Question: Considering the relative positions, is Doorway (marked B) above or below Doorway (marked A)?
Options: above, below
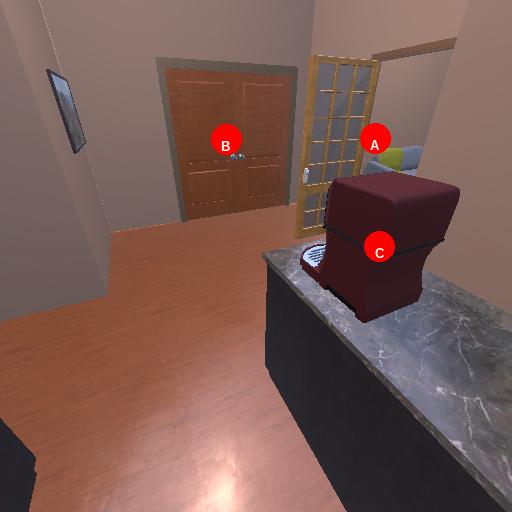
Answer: above